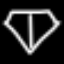
Label: diamond